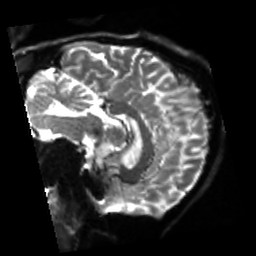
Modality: sbref
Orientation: sagittal
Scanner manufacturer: siemens
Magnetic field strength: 3 T
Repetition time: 4 s
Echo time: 0.0594 s